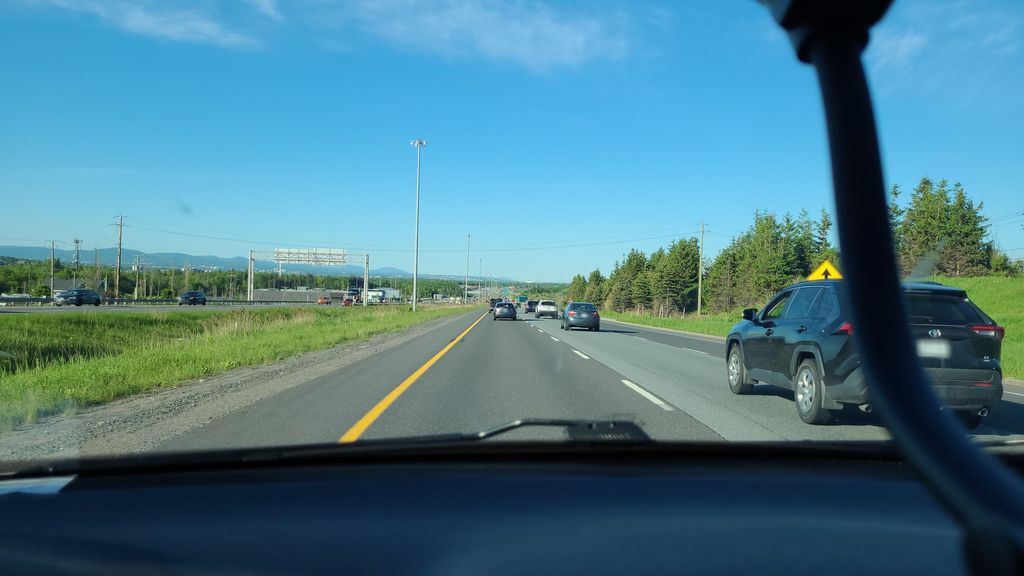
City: quebec_city